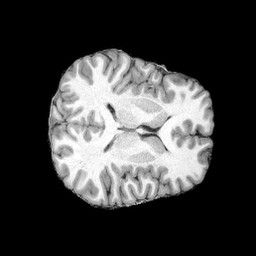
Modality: UNIT1
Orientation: axial